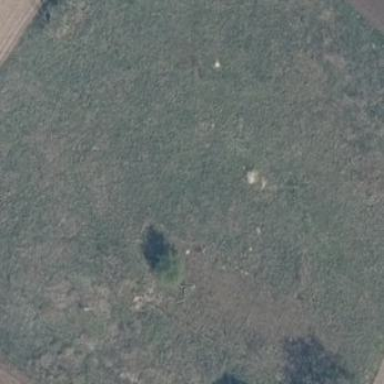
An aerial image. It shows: Open area covered with grass.